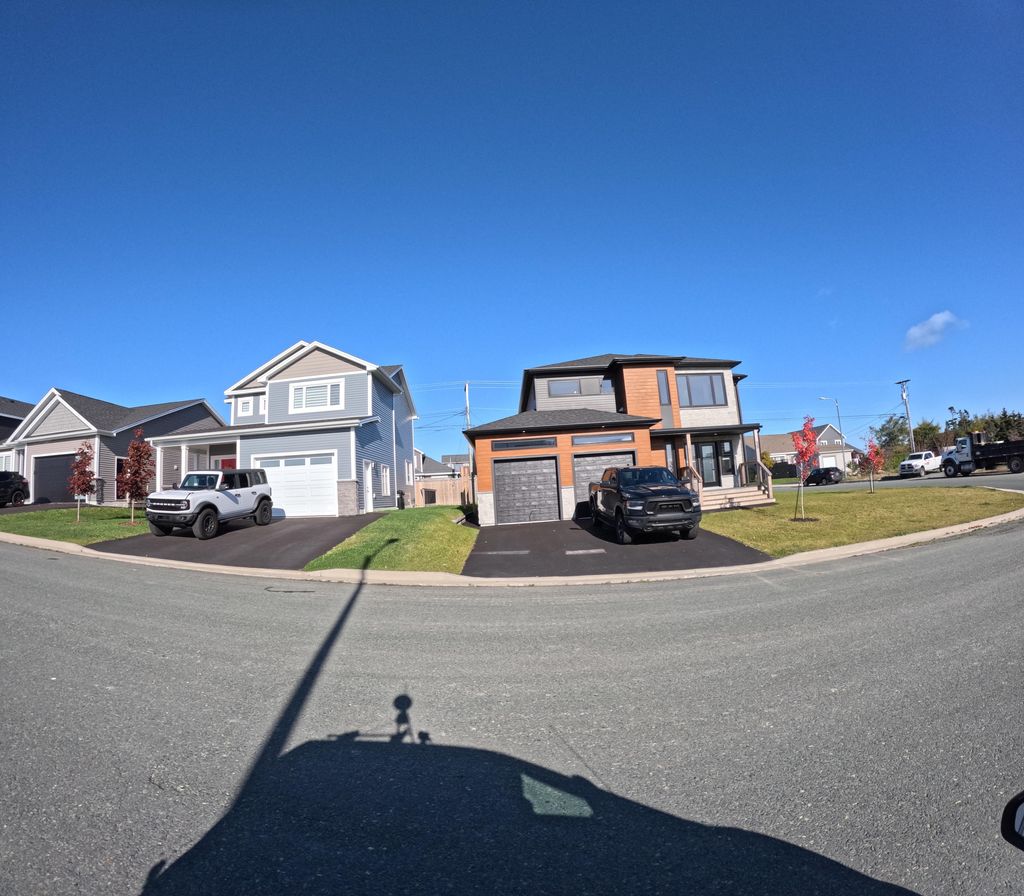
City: st_johns